Question: I am starting a project with Python and PyQt5. I would like to have a timeline widget like that

So in the futur I would like each rectangle to be a button, but my main issue at the moment is to make the timeline stick to the width of my window.
At the moment, my timeline inherits from QFrame, and each rectangle is a QFrame too. So is it a good way to do it ? Is there a better way to do it ?
Here is what I tried :
Main.py
'''
# -*- coding: utf-8 -*-
import sys
from PyQt5.QtWidgets import QApplication, QWidget, QVBoxLayout
from PyQt5.QtGui import QColor
from Timeline import *
from Job import *
class FreelanceAssistant(QWidget):
def __init__(self):
super().__init__()
self.initUI()
def initUI(self):
self.resize(1080, 720)
self.move(300, 300)
self.setWindowTitle("Freelance Assistant")
p = self.palette()
p.setColor(self.backgroundRole(), QColor(32, 47, 60))
self.setPalette(p)
timeline = Timeline(self)
timeline.addJob(Job(QDate(2017, 11, 21), QDate(2018, 1, 12), "Red Knuckles", 200, QColor(140, 67, 67)))
timeline.addJob(Job(QDate(2018, 1, 15), QDate(2018, 1, 26), "ETC", 200, QColor(67, 76, 140)))
window_layout= QVBoxLayout()
print(self.getContentsMargins())
self.setLayout(window_layout)
window_layout.addWidget(timeline)
self.show()
def main():
app = QApplication(sys.argv)
window = FreelanceAssistant()
sys.exit(app.exec_())
if __name__ == "__main__":
main()
'''
Timeline.py
'''
# -*- coding: utf-8 -*-
import sys
from PyQt5.QtCore import QDate
from PyQt5.QtWidgets import QFrame, QLabel
from PyQt5.QtGui import QColor
class Timeline(QFrame):
def __init__(self, parent):
super().__init__(parent)
self.jobs_number = 0
self.setGeometry(0, 0, parent.width(), 200)
self.setStyleSheet("QWidget { background-color: %s }" % QColor(26, 36, 45).name())
self.__invoice_pos = self.height() * 0.5
self.__invoice_height = 13
self.__job_top_pos = self.height() * 0.5 + self.__invoice_height
self.__job_height = (self.height() - self.__job_top_pos)/2
self.__job_bottom_pos = self.__job_top_pos + self.__job_height
line1 = QFrame(parent)
line1.setGeometry(0, self.height() * 0.5, self.width(), 1)
line1.setStyleSheet("QWidget { background-color: %s }" % QColor(66, 76, 85).name())
line2 = QFrame(parent)
line2.setGeometry(0, self.height(), self.width(), 1)
line2.setStyleSheet("QWidget { background-color: %s }" % QColor(66, 76, 85).name())
self.__starts_on = QDate.currentDate().addMonths(-1)
self.__ends_on = QDate.currentDate().addMonths(5)
self.__days_range = self.__starts_on.daysTo(self.__ends_on)
current_year = QLabel(str(self.__starts_on.year()), parent)
current_year.move(5, self.height() + 5)
current_year.setStyleSheet("QWidget { color: %s }" % QColor(245, 245, 245).name())
for year in range(self.__starts_on.year() + 1, self.__ends_on.year() + 1):
days_to_new_year = self.__starts_on.daysTo(QDate(year, 1, 1))
new_year_line_pos = days_to_new_year/self.__days_range * self.width()
new_year_line = QFrame(parent)
new_year_line.setGeometry(int(new_year_line_pos), 0, 1, self.height() + 20)
new_year_line.setStyleSheet("QWidget { background-color: %s }" % QColor(245, 245, 245).name())
current_year = QLabel(str(year), parent)
current_year.move(int(new_year_line_pos) + 5, self.height() + 5)
current_year.setStyleSheet("QWidget { color: %s }" % QColor(245, 245, 245).name())
invoice_start = QDate(2017, 11, 21)
invoice_end = QDate(2017, 12, 13)
invoice_start_pos = self.__starts_on.daysTo(invoice_start)/self.__days_range * self.width()
invoice_width = invoice_start.daysTo(invoice_end)/self.__days_range * self.width()
invoice_frame = QFrame(self)
invoice_frame.setGeometry(invoice_start_pos, self.__invoice_pos, invoice_width, self.__invoice_height)
invoice_frame.setStyleSheet("QWidget { background-color: %s }" % QColor(50, 200, 50).name())
invoice_end_date = QLabel(invoice_end.toString("dd MMM"), invoice_frame)
invoice_end_date.move(invoice_frame.width() - 40, 0)
invoice_end_date.setStyleSheet("QWidget { color: %s }" % QColor(0, 0, 0).name())
def addJob(self, job):
start_pos = self.__starts_on.daysTo(job.starts_on)/self.__days_range * self.width()
width = job.days_range/self.__days_range * self.width()
job_frame = QFrame(self)
if self.jobs_number % 2 == 0:
job_frame.setGeometry(start_pos, self.__job_bottom_pos, width, self.__job_height)
else:
job_frame.setGeometry(start_pos, self.__job_top_pos, width, self.__job_height)
job_frame.setStyleSheet("QWidget { background-color:" + job.color.name() + " } QWidget:hover{background-color: " + job.color.darker(125).name() + "}")
company_name = QLabel(job.company, job_frame)
company_name.move(5, 5)
company_name.setStyleSheet("QWidget { color: %s }" % QColor(245, 245, 245).name())
start_date = QLabel(job.starts_on.toString("dd MMM"), job_frame)
start_date.move(5, job_frame.height() - 20)
start_date.setStyleSheet("QWidget { color: %s }" % QColor(245, 245, 245).name())
end_date = QLabel(job.ends_on.toString("dd MMM"), job_frame)
end_date.move(job_frame.width() - 40, job_frame.height() - 20)
end_date.setStyleSheet("QWidget { color: %s }" % QColor(245, 245, 245).name())
self.jobs_number += 1
'''
Job.py
'''
# -*- coding: utf-8 -*-
import sys
from PyQt5.QtCore import QDate
from PyQt5.QtGui import QColor
class Job():
def __init__(self, start, end, company, rate, color):
self.starts_on = start
self.ends_on = end
self.company = company
self.rate = rate
self.color = color
self.days_range = self.starts_on.daysTo(self.ends_on)
'''
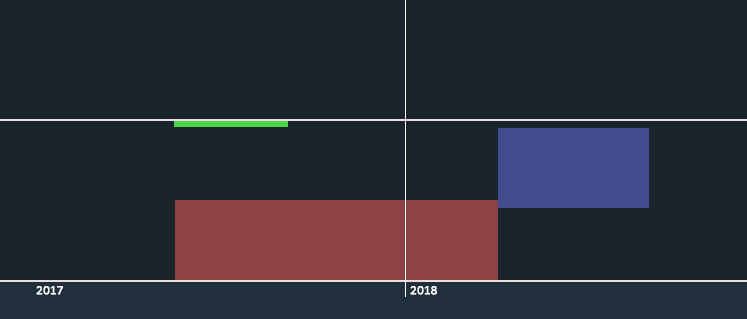
Answer: A simple solution for this case is to overwrite the 'resizeEvent()' method, that method is called every time the widget resizes, so we take advantage of that method to change the width of 'line1' and 'line2', but so that these 'QLabel' can be accessed from that method must be members of the class, for this you must change 'line1' and 'line2' to 'self.line1' and 'self.line2':
'''
class Timeline(QFrame):
def __init__(self, parent):
super().__init__(parent)
[...]
self.line1 = QFrame(self)
self.line1.setGeometry(0, self.height() * 0.5, self.width(), 1)
self.line1.setStyleSheet("QWidget { background-color: %s }" % QColor(66, 76, 85).name())
self.line2 = QFrame(self)
self.line2.setGeometry(0, self.height(), self.width(), 1)
self.line2.setStyleSheet("QWidget { background-color: %s }" % QColor(66, 76, 85).name())
[...]
def resizeEvent(self, event):
for line in [self.line1, self.line2]:
line.resize(self.width(), line.size().height())
QFrame.resizeEvent(self, event)
'''